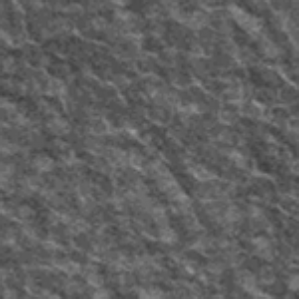
Label: frost